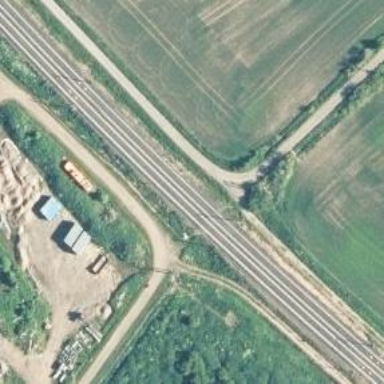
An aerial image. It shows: Railway with continuous electrified contact line.